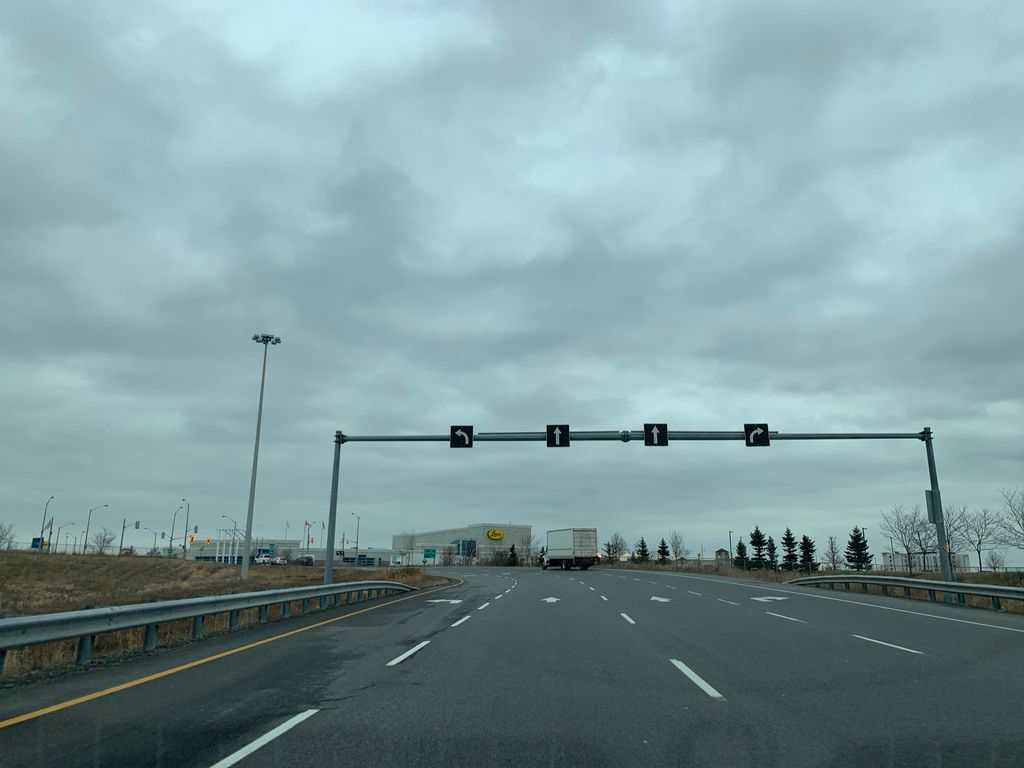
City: toronto